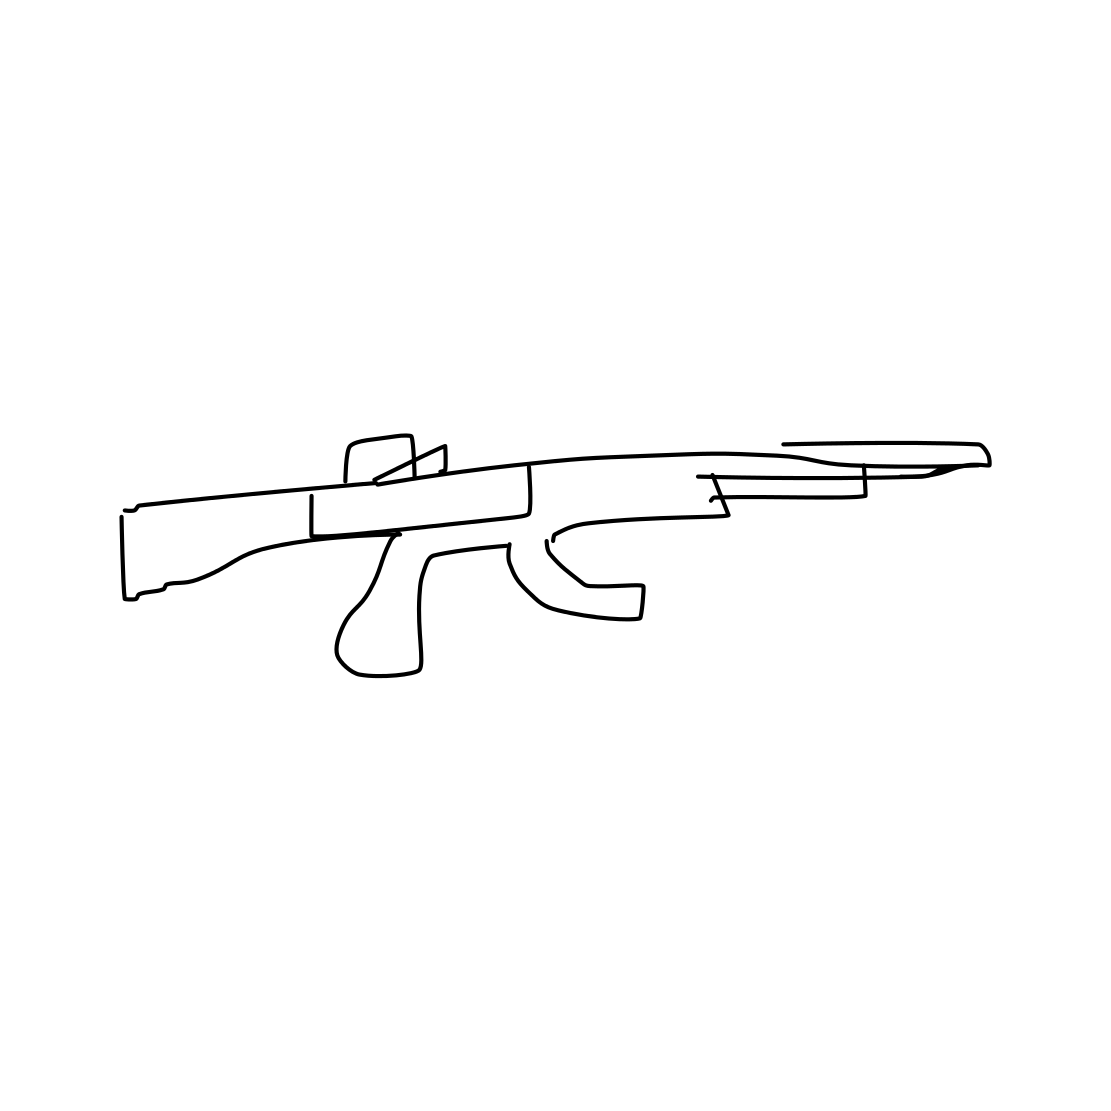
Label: rifle